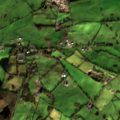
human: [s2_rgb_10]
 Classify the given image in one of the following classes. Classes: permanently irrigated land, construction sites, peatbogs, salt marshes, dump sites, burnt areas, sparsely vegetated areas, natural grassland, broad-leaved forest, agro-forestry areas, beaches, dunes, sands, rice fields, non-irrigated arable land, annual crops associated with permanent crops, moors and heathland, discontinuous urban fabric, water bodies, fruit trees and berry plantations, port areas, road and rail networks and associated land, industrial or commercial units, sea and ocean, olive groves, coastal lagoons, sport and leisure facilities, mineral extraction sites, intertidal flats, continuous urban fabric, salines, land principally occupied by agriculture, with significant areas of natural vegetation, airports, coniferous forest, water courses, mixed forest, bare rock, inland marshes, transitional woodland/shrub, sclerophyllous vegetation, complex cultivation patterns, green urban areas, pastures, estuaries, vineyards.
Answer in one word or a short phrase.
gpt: pastures, land principally occupied by agriculture, with significant areas of natural vegetation